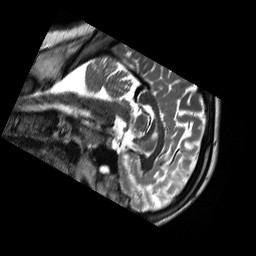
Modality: T2w
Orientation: sagittal
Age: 19
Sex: male